Aerial crown-view tile of a tropical tree (Barro Colorado Island, Panama), acquired 20240716:
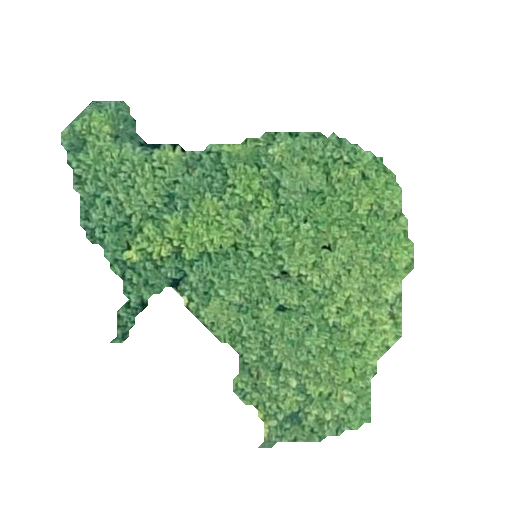
Species: Jacaranda copaia
GBIF accepted scientific name: Jacaranda copaia
Crown area: 112.645 m²